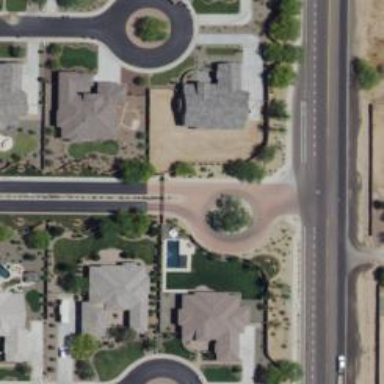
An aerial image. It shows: Residential road.